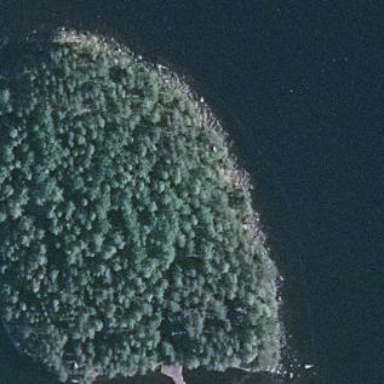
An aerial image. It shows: Islet surrounded by woodland.